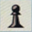
Piece: bP